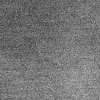
Atmospheric dust classification: dusty